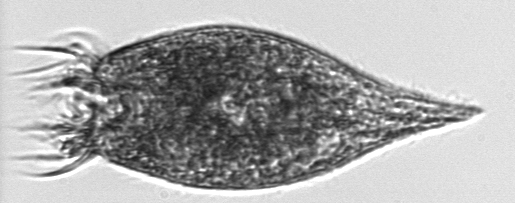
Label: Strombidium_conicum